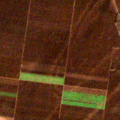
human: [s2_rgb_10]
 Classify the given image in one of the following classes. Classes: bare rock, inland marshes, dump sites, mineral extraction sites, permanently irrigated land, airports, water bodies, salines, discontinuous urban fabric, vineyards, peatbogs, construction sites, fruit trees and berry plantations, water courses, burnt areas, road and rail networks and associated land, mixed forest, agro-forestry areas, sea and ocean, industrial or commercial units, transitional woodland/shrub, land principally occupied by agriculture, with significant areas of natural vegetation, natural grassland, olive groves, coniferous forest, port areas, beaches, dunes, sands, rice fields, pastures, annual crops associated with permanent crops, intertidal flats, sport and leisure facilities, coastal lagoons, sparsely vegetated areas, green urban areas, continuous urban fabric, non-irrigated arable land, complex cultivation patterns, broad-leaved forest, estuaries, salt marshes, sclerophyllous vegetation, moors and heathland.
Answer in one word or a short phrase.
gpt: non-irrigated arable land